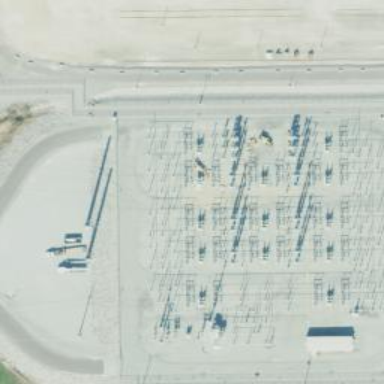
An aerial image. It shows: Switch for power supply.